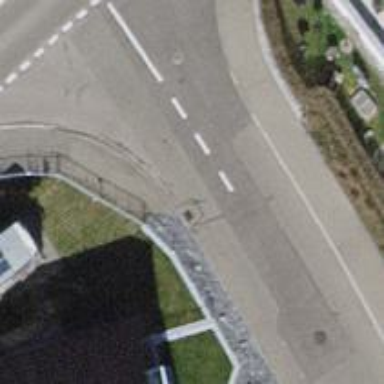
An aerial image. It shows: Kerb barrier.